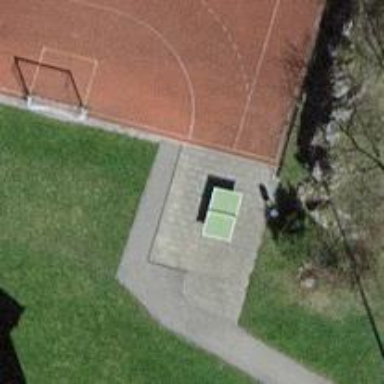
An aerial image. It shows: Pitch for leisure activities.